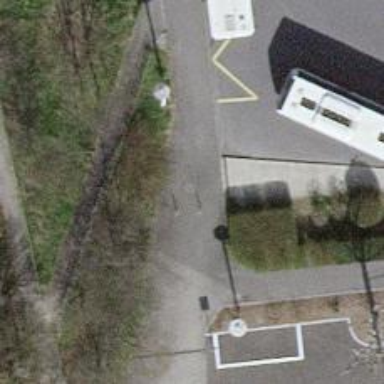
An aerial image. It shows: Bollard.